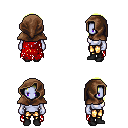
a pixel art fantasy rpg character, female body template, dark elf, purple skin, red tattered cape, gold greaves, gold long hairstyle, cloth hood, black shoes, four views (front, back, left, right), 2x2 character sprite sheet, small pixel art, hard edges, no anti-aliasing